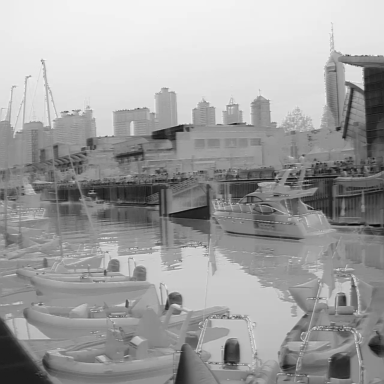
There are nine objects shown in the infrared image, including eight canoes, and a sailboat.